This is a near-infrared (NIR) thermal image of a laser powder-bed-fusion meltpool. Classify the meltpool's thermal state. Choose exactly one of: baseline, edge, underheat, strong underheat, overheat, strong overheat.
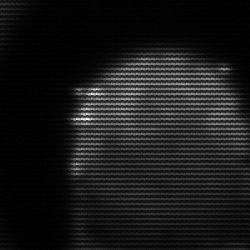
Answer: edge